Interaction volume radius: 5 \u00c5
Interaction volume height: 35 \u00c5
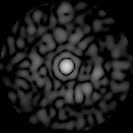
Disorder parameter: 0.8451